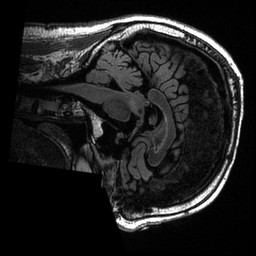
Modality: T2w
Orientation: sagittal
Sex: male
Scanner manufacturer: ge
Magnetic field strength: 3 T
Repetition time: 6 s
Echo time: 0.1269 s